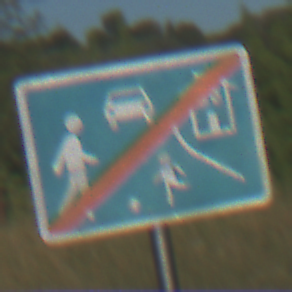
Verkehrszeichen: EndeVerkehrsberuhigterBereich
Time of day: MorningAfternoon
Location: Outdoor (Nature)
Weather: Clear
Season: NotSpecified
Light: Natural